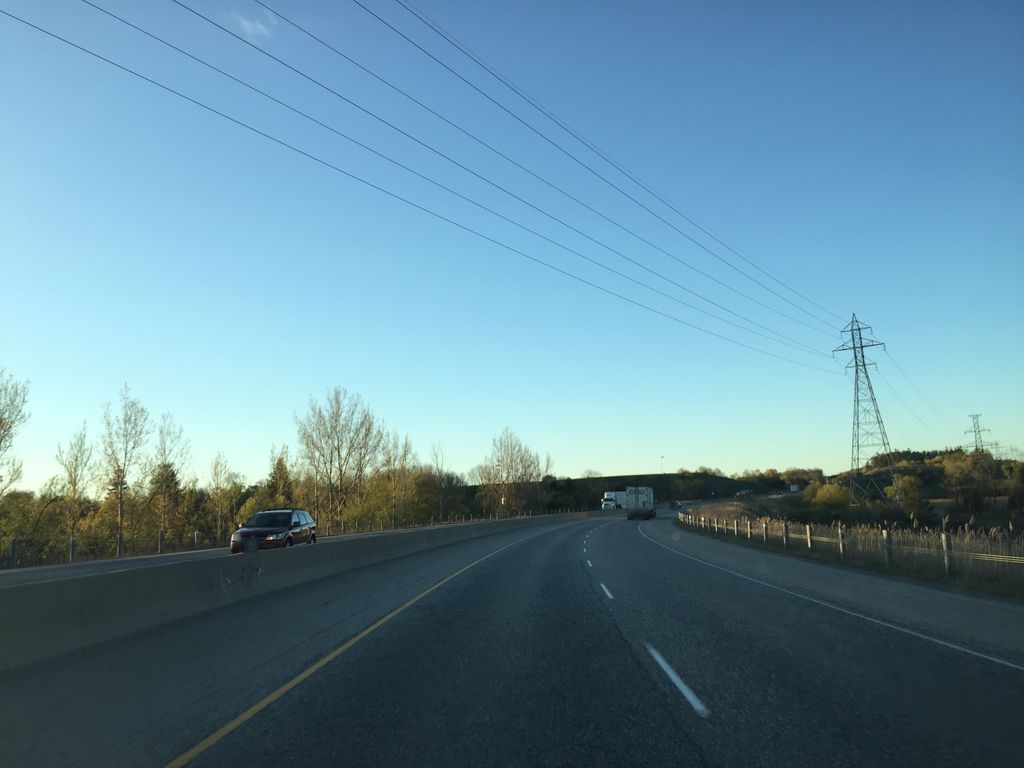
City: kitchener-waterloo